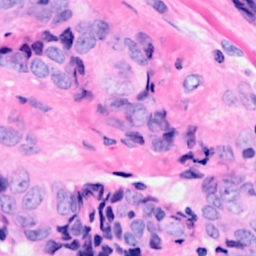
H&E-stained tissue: Breast